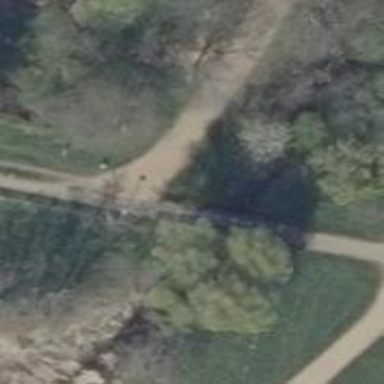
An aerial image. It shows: Path on bridge.